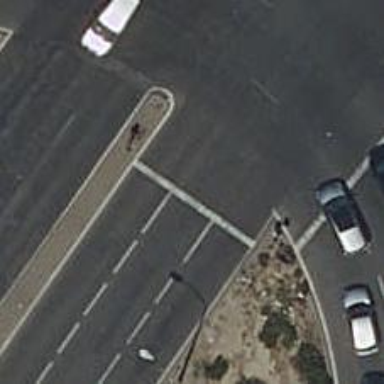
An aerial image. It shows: Road with traffic signals.